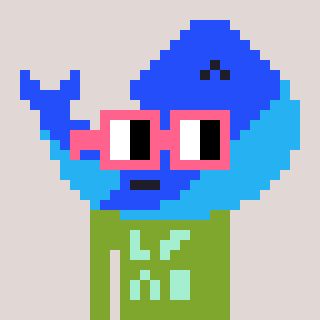
a pixel art character with square pink glasses, a whale-shaped head and a slimegreen-colored body on a warm background